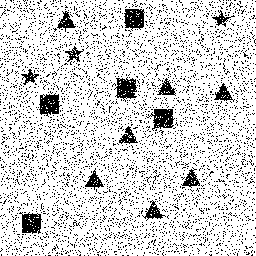
Squares: 5
Triangles: 7
Stars: 3
Total shapes: 15